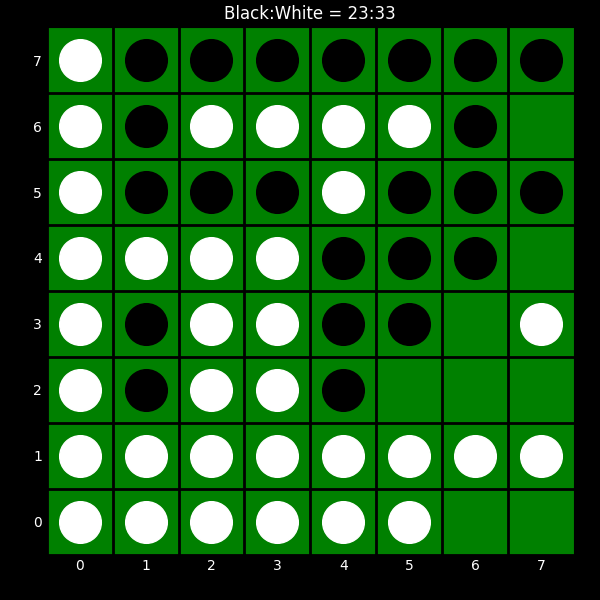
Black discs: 23
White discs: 33